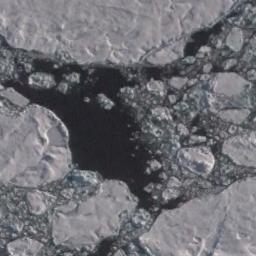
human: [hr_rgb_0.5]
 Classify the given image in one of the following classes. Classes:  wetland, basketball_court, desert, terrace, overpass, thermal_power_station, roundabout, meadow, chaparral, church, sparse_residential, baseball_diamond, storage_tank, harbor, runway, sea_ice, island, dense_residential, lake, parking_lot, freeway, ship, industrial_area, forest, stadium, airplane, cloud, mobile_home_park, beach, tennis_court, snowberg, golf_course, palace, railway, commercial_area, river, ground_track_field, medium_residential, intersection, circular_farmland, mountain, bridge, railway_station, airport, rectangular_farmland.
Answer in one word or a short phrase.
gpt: sea_ice